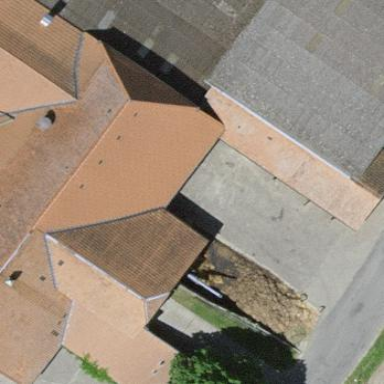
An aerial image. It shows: Farm building.